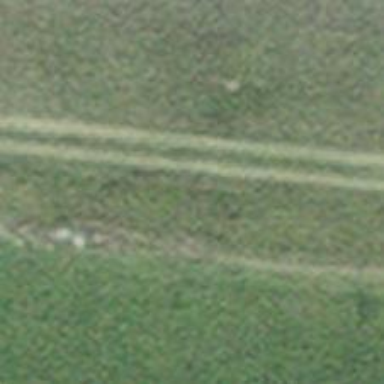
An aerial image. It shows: Track road with grade3 tracktype.